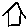
Label: house